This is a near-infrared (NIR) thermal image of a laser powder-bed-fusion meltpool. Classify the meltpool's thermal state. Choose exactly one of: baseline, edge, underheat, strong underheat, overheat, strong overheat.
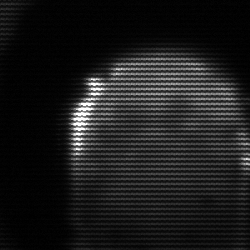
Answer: edge